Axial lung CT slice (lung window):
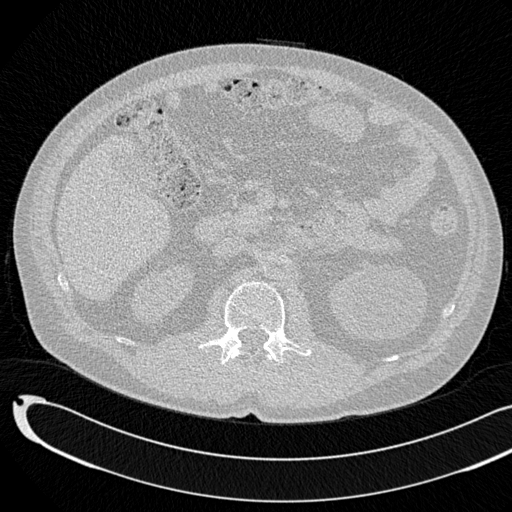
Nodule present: no